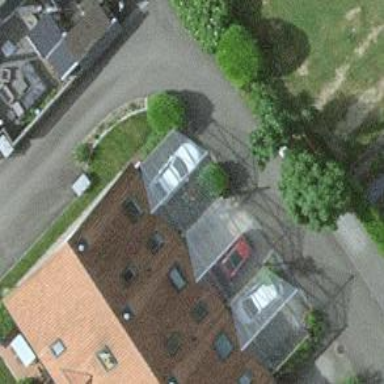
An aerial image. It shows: Carport building.